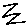
Label: zigzag